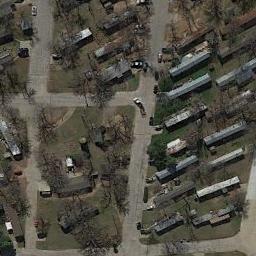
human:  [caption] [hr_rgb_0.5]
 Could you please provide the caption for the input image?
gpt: Many buildings of different shapes are in mobile home parks .

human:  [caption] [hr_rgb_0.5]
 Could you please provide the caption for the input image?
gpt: There are three rows of mobile homes .

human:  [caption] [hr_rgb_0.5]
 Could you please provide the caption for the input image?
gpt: The mobile home park is on the bare land next to the road .

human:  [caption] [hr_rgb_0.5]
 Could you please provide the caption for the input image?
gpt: The mobile home park has some neatly arranged mobile homes and bare trees and some roads go through the mobile home park .

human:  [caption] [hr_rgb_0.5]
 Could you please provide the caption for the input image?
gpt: There are some buildings and brown trees in the mobile home park .